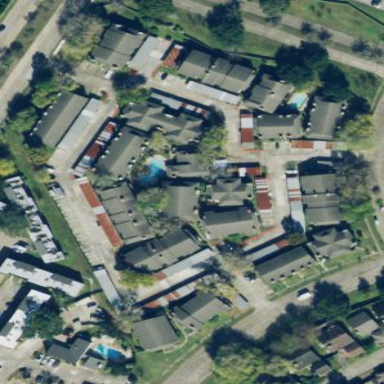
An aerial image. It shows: Residential neighbourhood with condominium buildings.